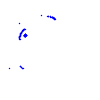
Particle: kaon